Question: How to make red banner ad shown in the top of : <URL> ?
I've tried to use this code but not working out:
'''
<div id="anu-utility2" WIDTH="525" style="margin:auto auto">
<a href="http://www.creditcardpaymentgateways.in/pc-tech-support-payment-gateway-new-offer-from-mumbai-based-comapny.html"><img style="display:block;width:529px;margin:auto auto" WIDTH="529" HEIGHT="75" src="http://www.creditcardpaymentgateways.in/images/banners/celebrationoffer4.jpg" title="Click here" /></a></div>
'''
I want to remove the light colored background rectangle behind the red banner(used in the forum):

The forum is in PHPBB and Site is in Joomla.
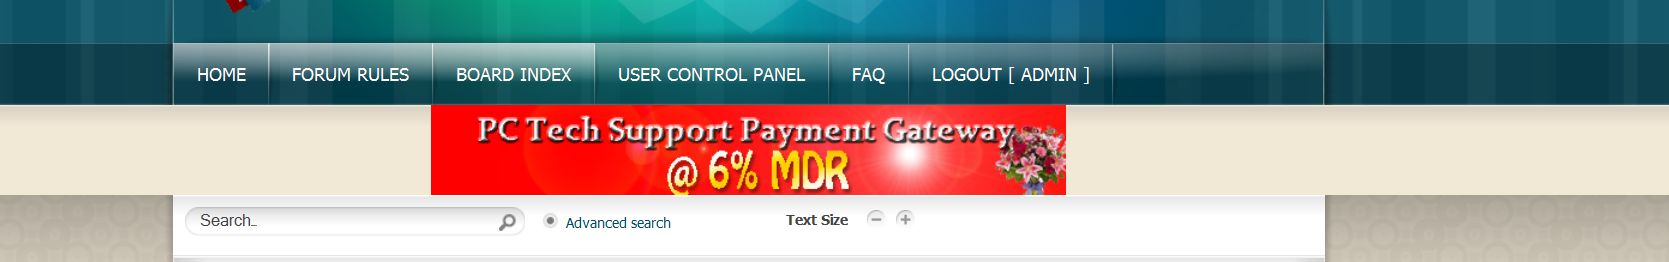
Answer: you should move anu-utility2 to into rt-utility3
Your Example Source Code:
'''
<div id="rt-utility" class="feature-shadows-light">
<div id="rt-utility2">
<div id="rt-utility3">
**<div id="anu-utility2" width="525" style="margin: auto auto">
<a href="http://www.creditcardpaymentgateways.in/pc-tech-support-payment-gateway-new-offer-from-mumbai-based-comapny.html">
<img style="display: block; width: 529px; margin: auto auto" width="529" height="75"
src="http://www.creditcardpaymentgateways.in/images/banners/celebrationoffer4.jpg"
title="Click here"></a></div>**
<div class="rt-grid-6 rt-alpha">
</div>
<div class="rt-grid-2 rt-omega">
</div>
<div class="clear">
</div>
</div>
</div>
</div>
'''